Question:
My datagridview abbreviates the rest of the string when the cell is too small to contain the string.
How do I make it so that a horizontal scrollbar is shown so that the content can be viewed?
The datagridview is docked (fill) to the form and has a single column header with fill property as well.
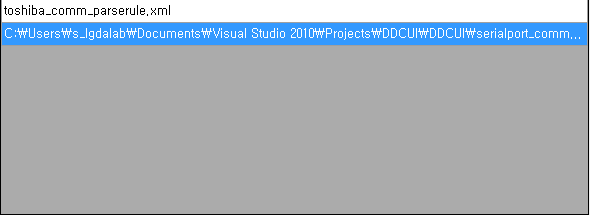
Answer: '''
<asp:TemplateField HeaderText="Body">
<ItemTemplate>
<div style="overflow:auto; height: 100px;">
<asp:Label ID="Label1" runat="server" Text='<%# Bind("Body")%>'></asp:Label>
</div>
</ItemTemplate>
</asp:TemplateField>
'''
Use in this way in your gridview inorder to set the overflowing data. This shows the scrollbars.